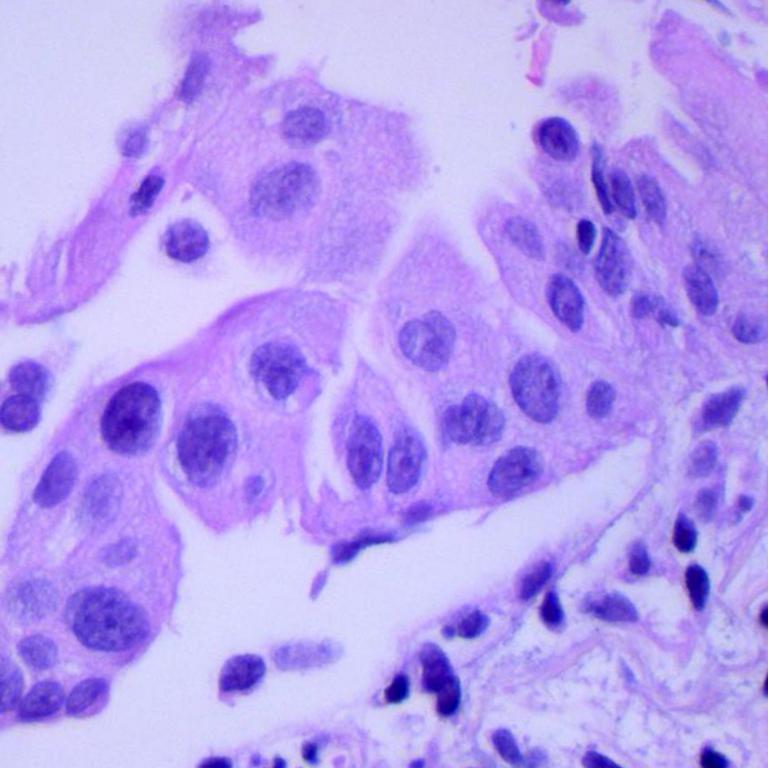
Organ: lung
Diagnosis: adenocarcinomas